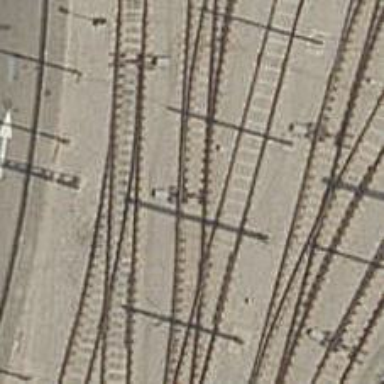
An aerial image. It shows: Railway switch.